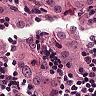
Metastatic tissue present: yes